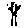
Label: tree